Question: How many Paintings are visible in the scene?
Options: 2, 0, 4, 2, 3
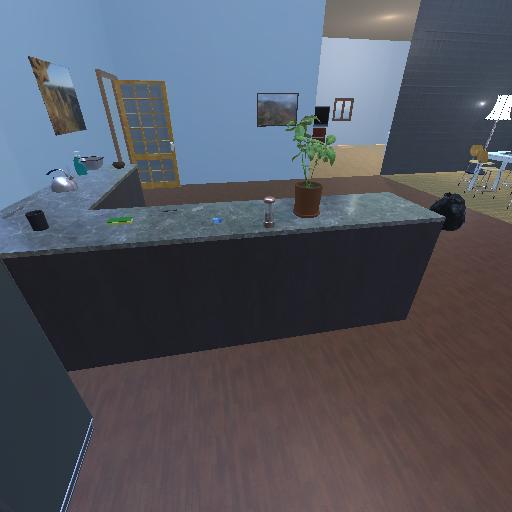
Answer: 2